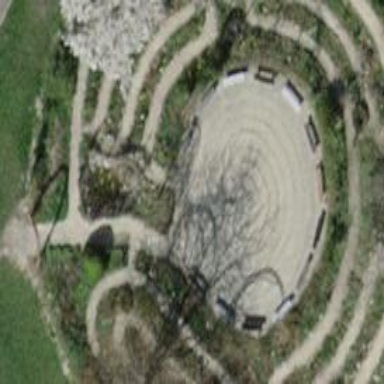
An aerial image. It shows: Community garden with maze attraction. The garden is maintained by community center which serves as events venue.